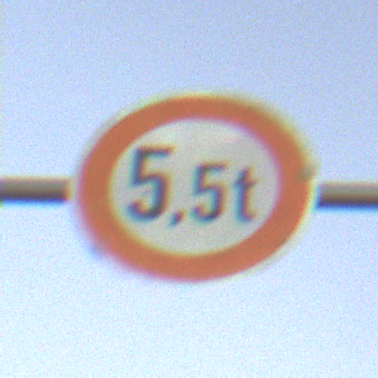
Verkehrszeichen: TatsaechlicheMasse
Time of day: SunriseSunset
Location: Outdoor (Nature)
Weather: PartlyCloudy
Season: NotSpecified
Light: Natural